Question: While designing a form using Angular Material I noticed that the '<md-select>' directive is not aligned with the other input controls. See below:

I literally copied the code from the <URL> on the Angular Material page, and added the '<md-select>'. Here is my code:
'''
<div layout="column" layout-padding>
<md-content>
<form>
<div layout layout-sm="column">
<md-select placeholder="Title" ng-model="vm.title">
<md-option value="Mr">Mr.</md-option>
<md-option value="Mrs">Mrs.</md-option>
<md-option value="Ms">Ms.</md-option>
</md-select>
<md-input-container flex>
<label>Last Name</label>
<input ng-model="vm.lastName">
</md-input-container>
<md-input-container flex>
<label>First name</label>
<input ng-model="vm.firstName">
</md-input-container>
</div>
<md-input-container flex>
<label>Address</label>
<input ng-model="vm.address">
</md-input-container>
</form>
</md-content>
'''
I tried adding an '<md-input-container>' with no luck.
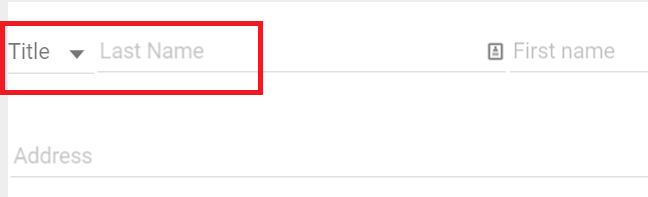
Answer: My mistake, I discovered this <URL> on GitHub straight after posting: apparently it has already been fixed in the one of the latest commits to master.